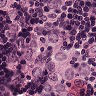
Metastatic tissue present: yes